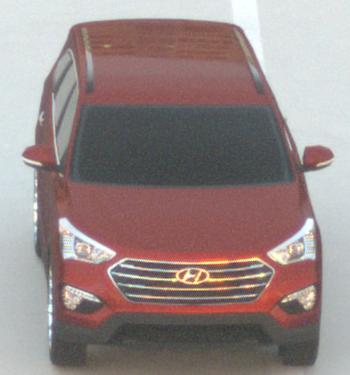
Make: Hyundai
Model: Santa Fe 2.4 GDI
Detailed model: Santa Fe (DM)
Model produced from: 2017/08
Model produced until: 2018/01
Doors: 5
Color: red
Road condition: dry road
Daytime: sunrise or sunset
Contrast: medium contrast